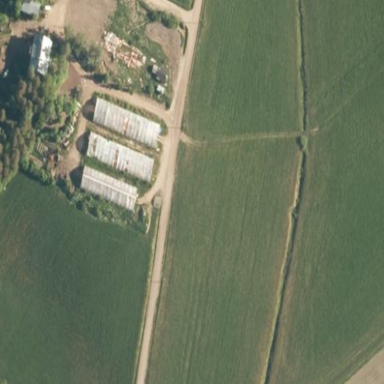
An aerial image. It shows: Greenhouse used for horticulture.